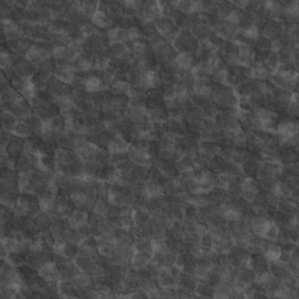
Label: non_frost